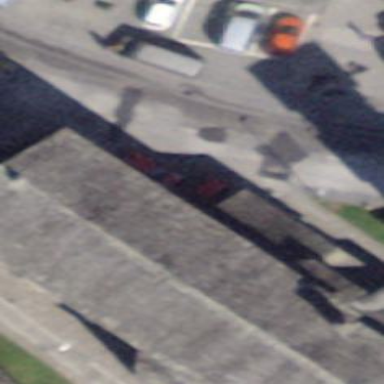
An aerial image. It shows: Building that is place of worship.